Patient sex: F
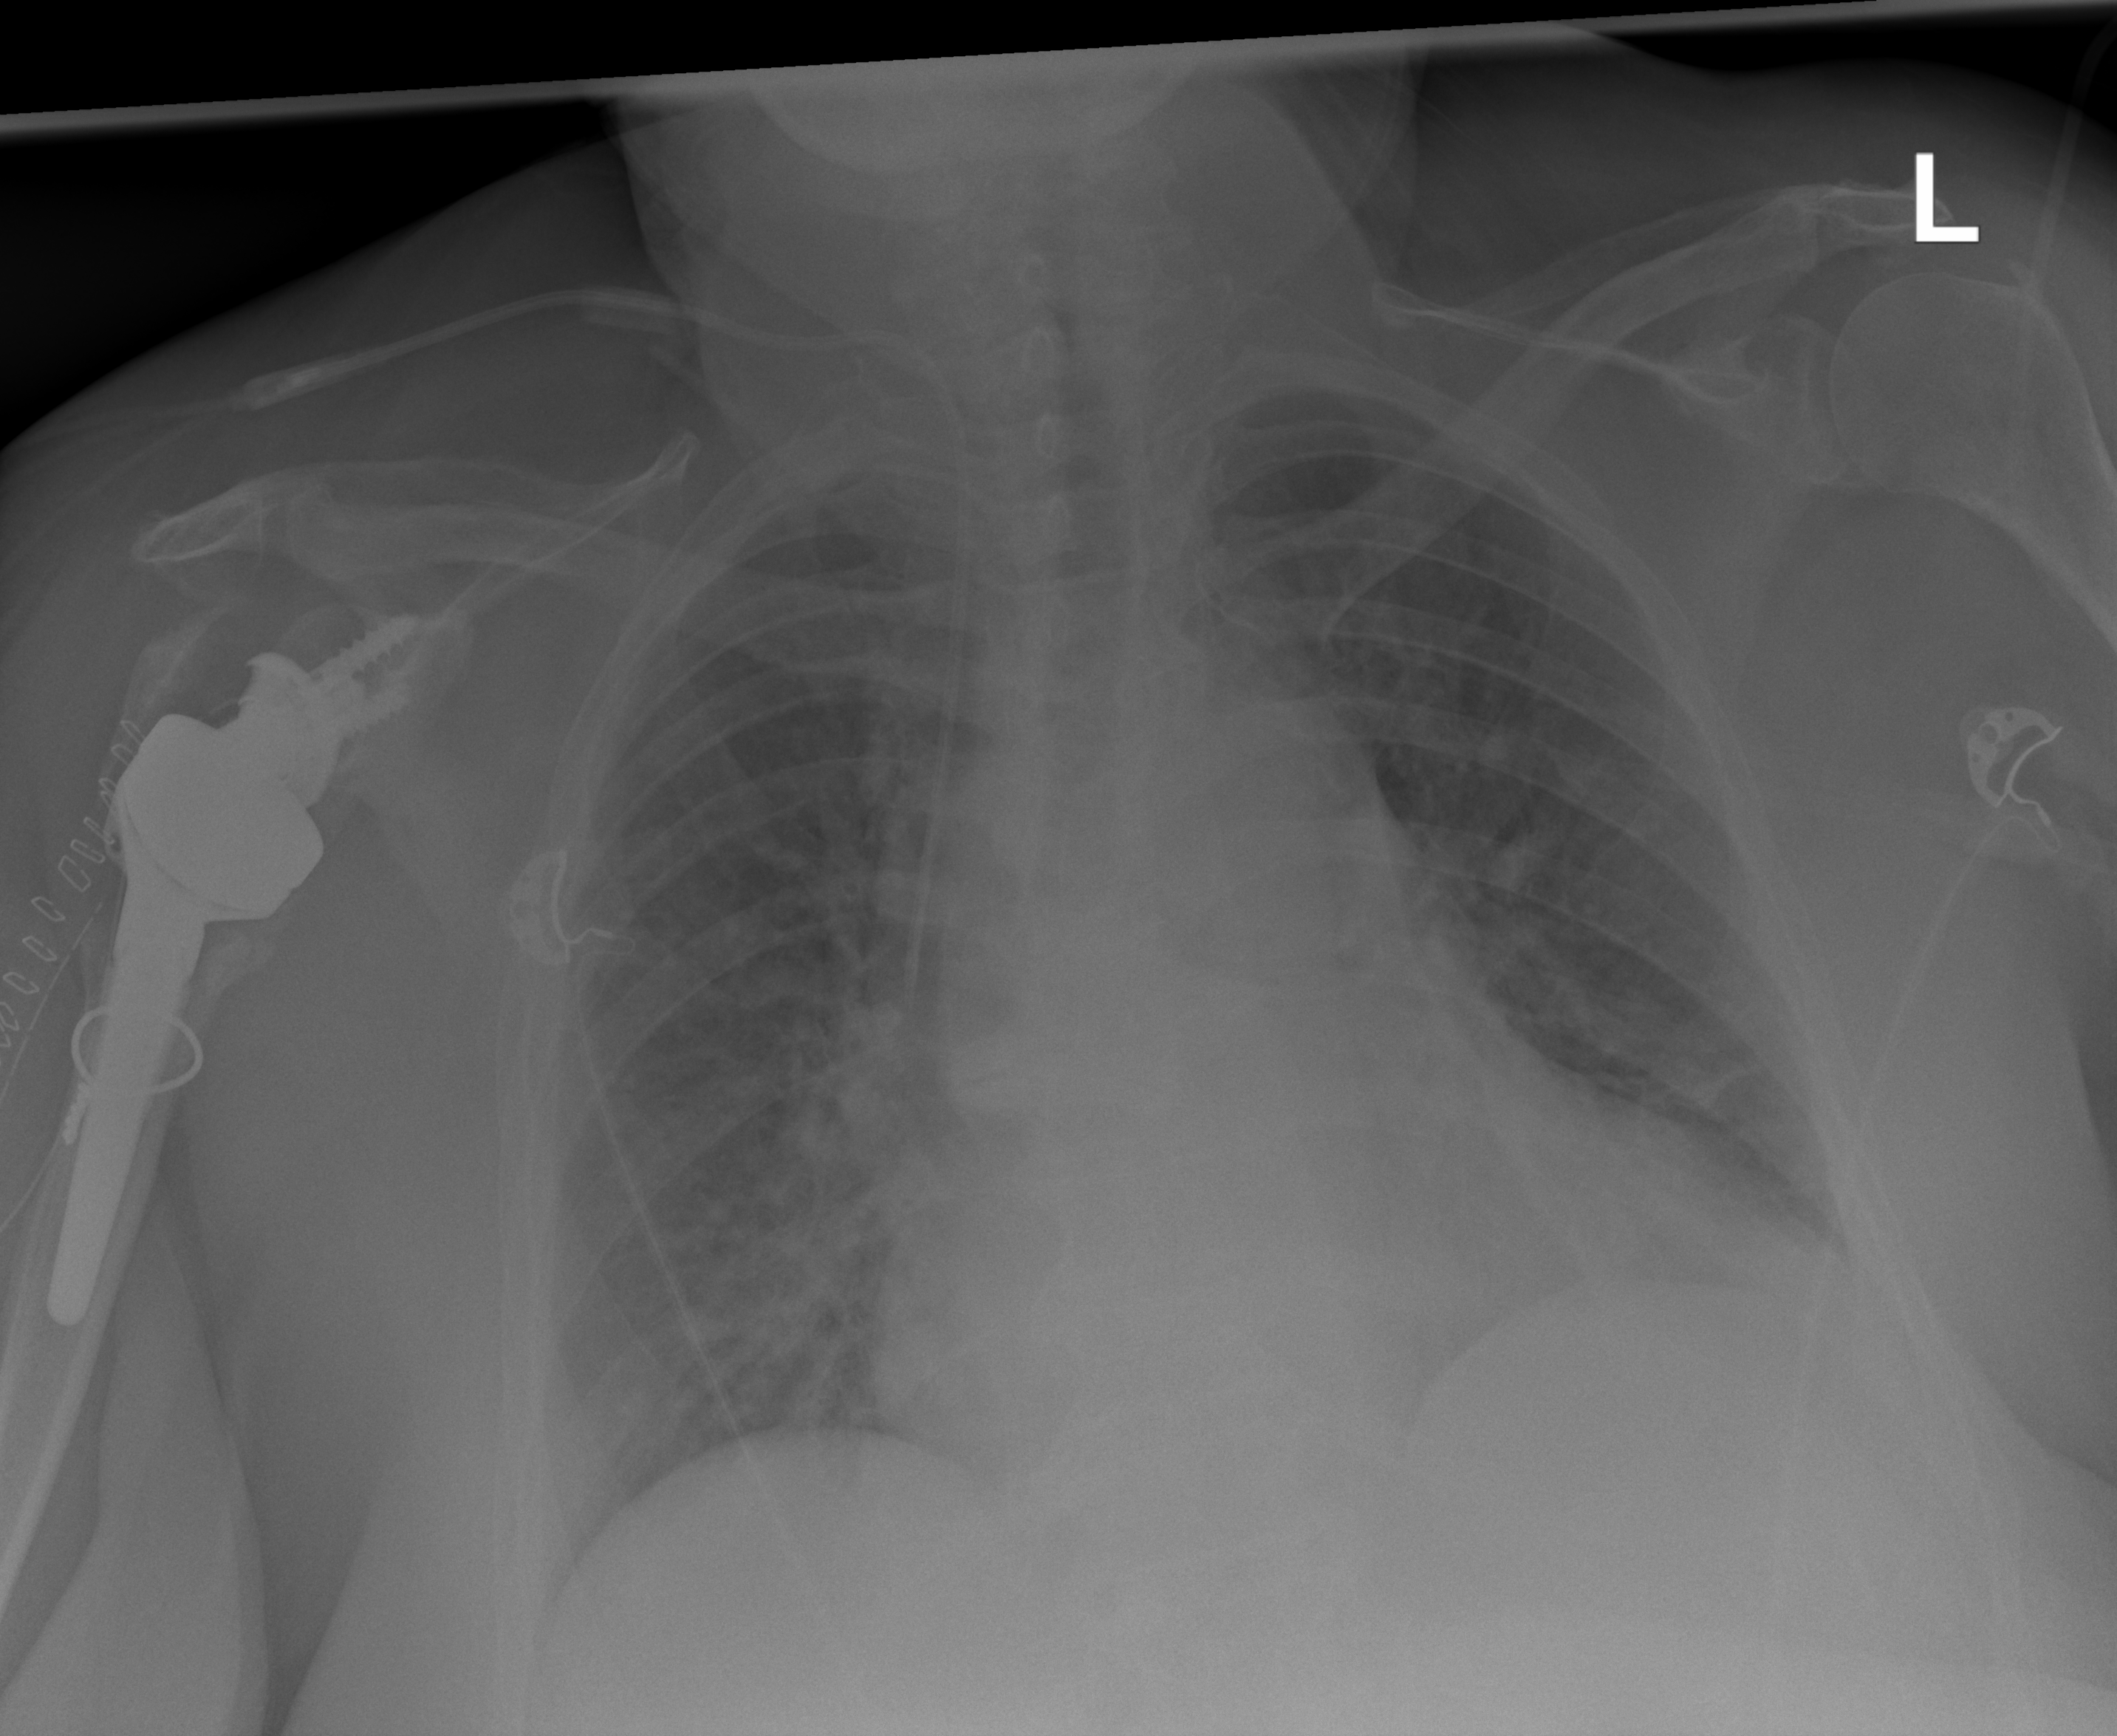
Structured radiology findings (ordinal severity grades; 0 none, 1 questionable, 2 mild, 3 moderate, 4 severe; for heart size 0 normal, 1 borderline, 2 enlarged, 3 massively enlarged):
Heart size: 2
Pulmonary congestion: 2
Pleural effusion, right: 0
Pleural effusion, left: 1
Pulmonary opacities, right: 2
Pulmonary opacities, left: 0
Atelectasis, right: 1
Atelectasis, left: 2